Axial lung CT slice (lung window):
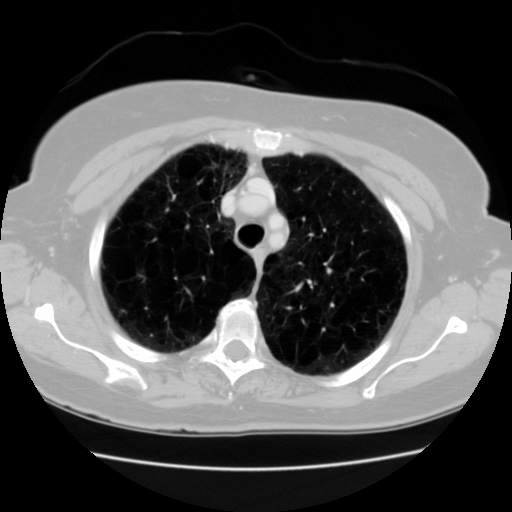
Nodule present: no